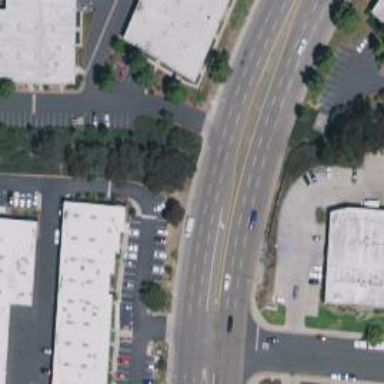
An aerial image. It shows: Secondary road with asphalt surface and separate sidewalk.